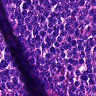
Metastatic tissue present: no